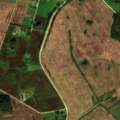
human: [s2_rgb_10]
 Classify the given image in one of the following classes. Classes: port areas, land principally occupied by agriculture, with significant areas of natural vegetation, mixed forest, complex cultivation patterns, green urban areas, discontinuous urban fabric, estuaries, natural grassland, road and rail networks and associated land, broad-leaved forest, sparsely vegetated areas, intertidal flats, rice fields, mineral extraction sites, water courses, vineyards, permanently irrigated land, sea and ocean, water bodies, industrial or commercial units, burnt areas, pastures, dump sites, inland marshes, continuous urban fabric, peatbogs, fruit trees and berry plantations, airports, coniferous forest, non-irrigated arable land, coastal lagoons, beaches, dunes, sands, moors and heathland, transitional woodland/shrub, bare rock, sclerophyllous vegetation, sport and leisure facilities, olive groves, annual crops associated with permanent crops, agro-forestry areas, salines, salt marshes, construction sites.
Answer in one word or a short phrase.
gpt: non-irrigated arable land, complex cultivation patterns, land principally occupied by agriculture, with significant areas of natural vegetation